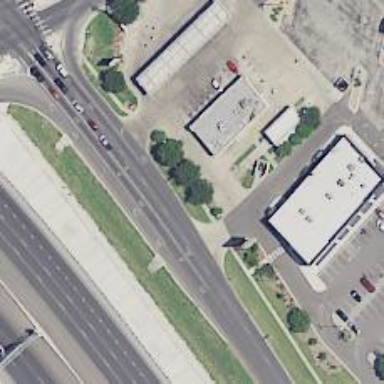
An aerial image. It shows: Secondary road with asphalt surface and frontage road.